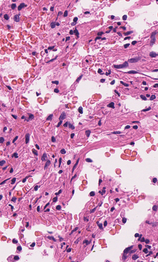
Tumor epithelial tissue: no
Tumor-associated stroma tissue: no
Normal tissue: yes